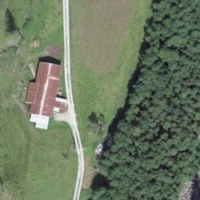
EUNIS habitat code: 25
Species observed at this site:
Issoria lathonia